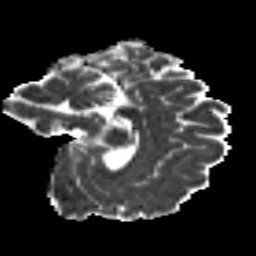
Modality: MD
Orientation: sagittal
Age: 27
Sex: female
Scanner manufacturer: siemens
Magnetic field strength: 3 T
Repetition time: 8.8 s
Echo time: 0.085 s